Interaction volume radius: 5 \u00c5
Interaction volume height: 25 \u00c5
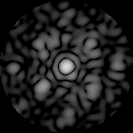
Disorder parameter: 0.6182